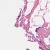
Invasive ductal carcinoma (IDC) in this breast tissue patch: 0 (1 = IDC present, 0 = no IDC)